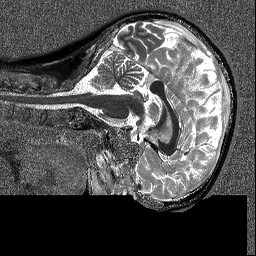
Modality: T1map
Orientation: sagittal
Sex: female